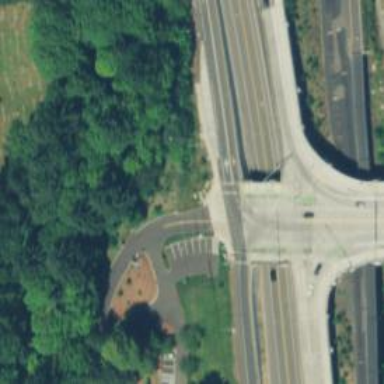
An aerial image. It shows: Primary link highway with asphalt surface.